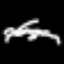
Label: squiggle